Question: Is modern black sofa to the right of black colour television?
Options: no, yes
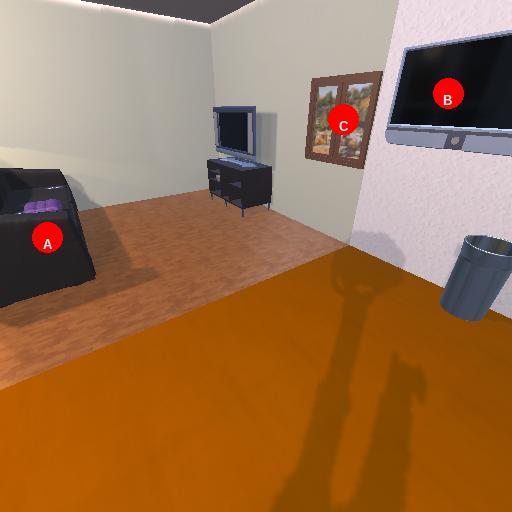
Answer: no